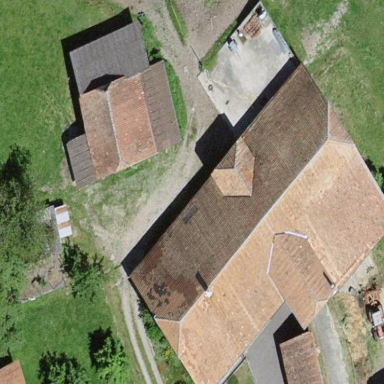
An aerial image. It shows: Farm building.